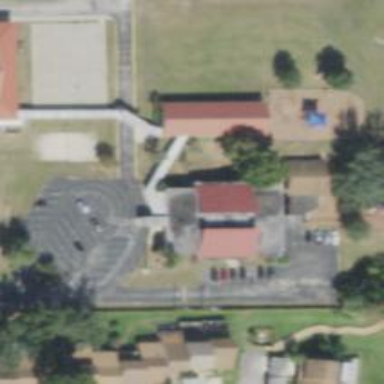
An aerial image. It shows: School.